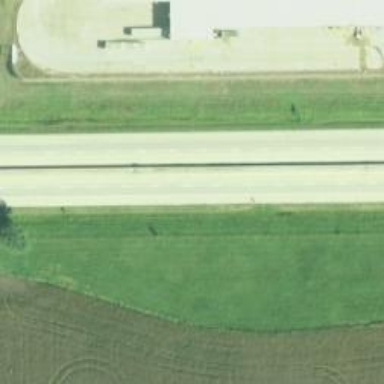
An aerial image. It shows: Trunk highway with expressway features.